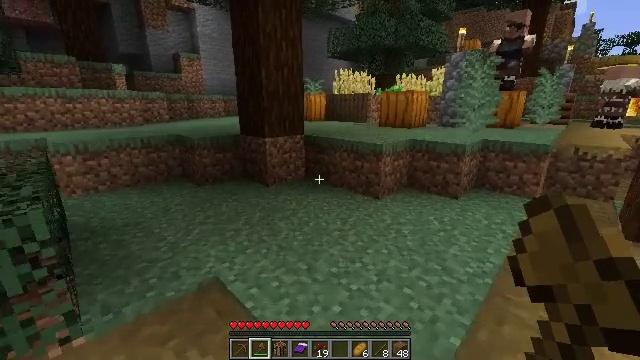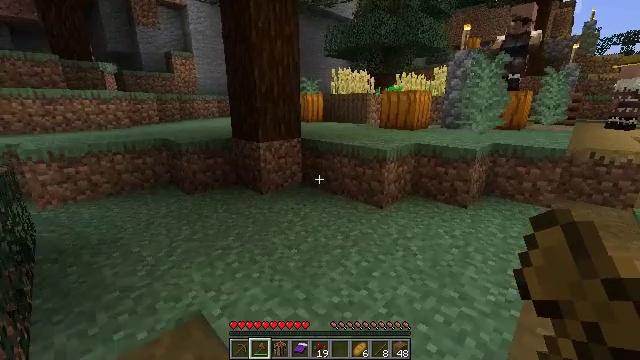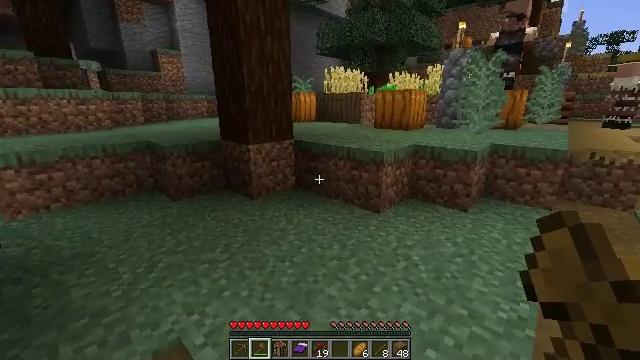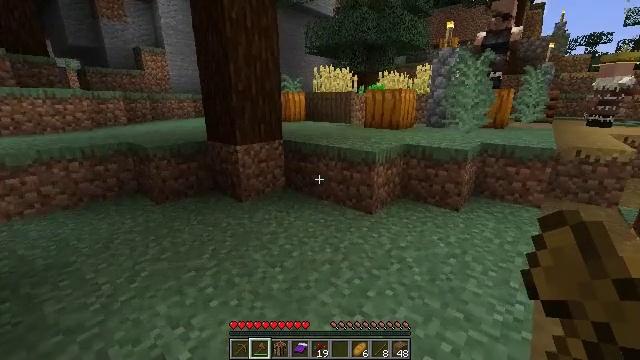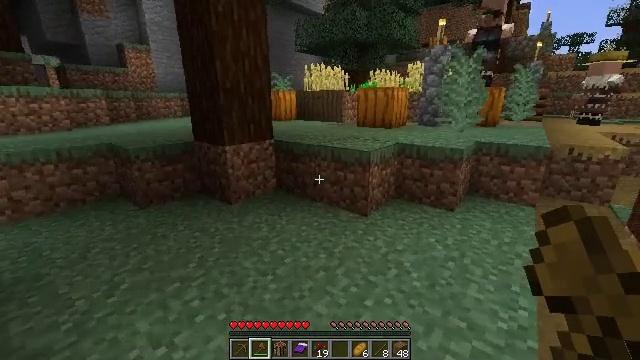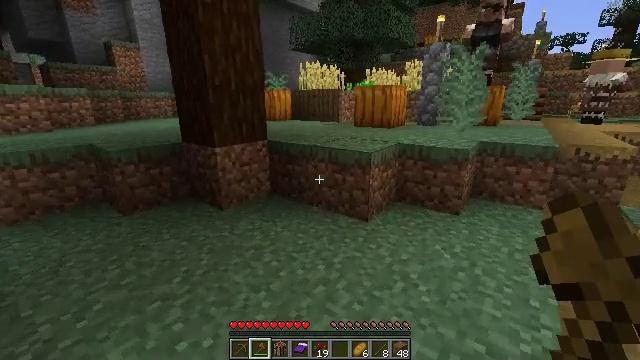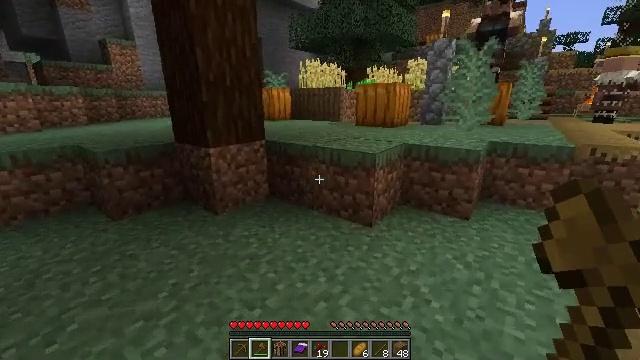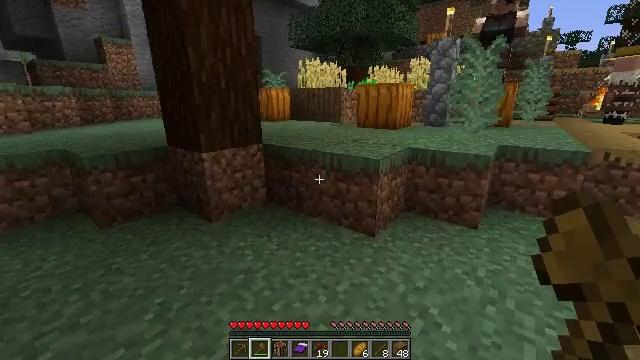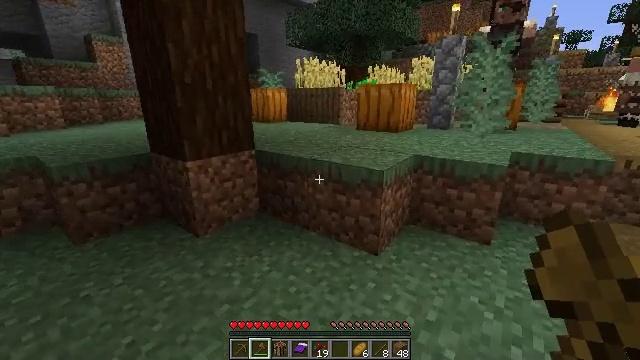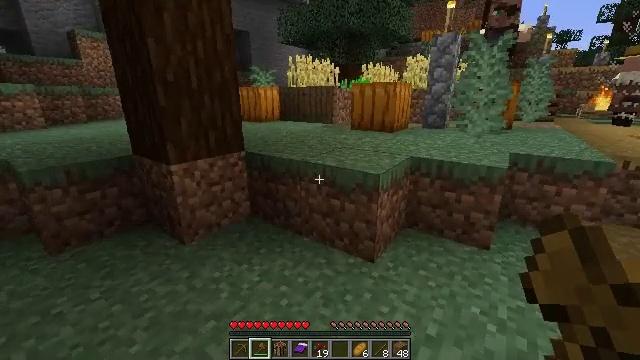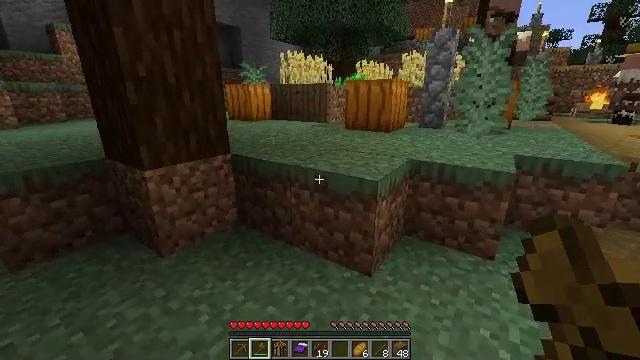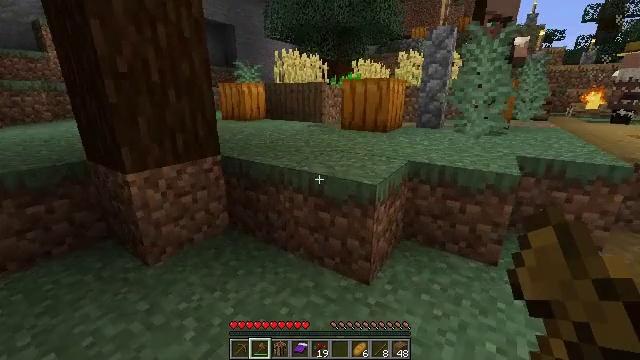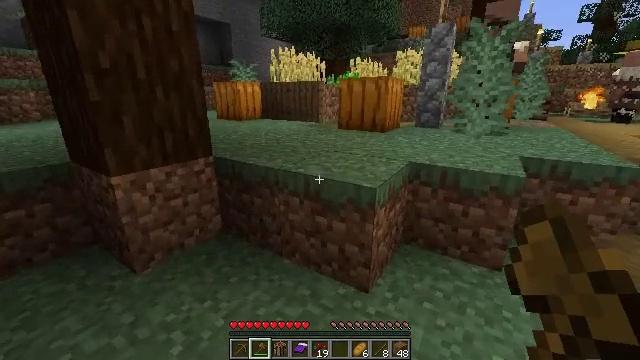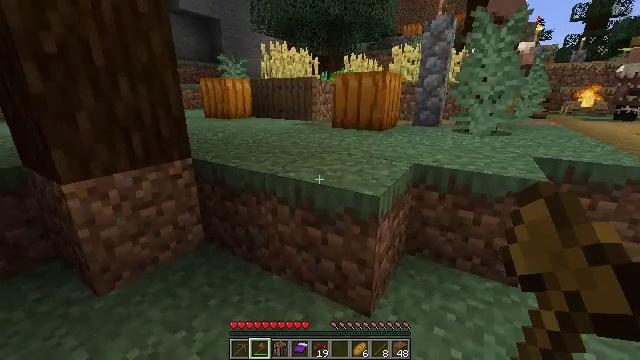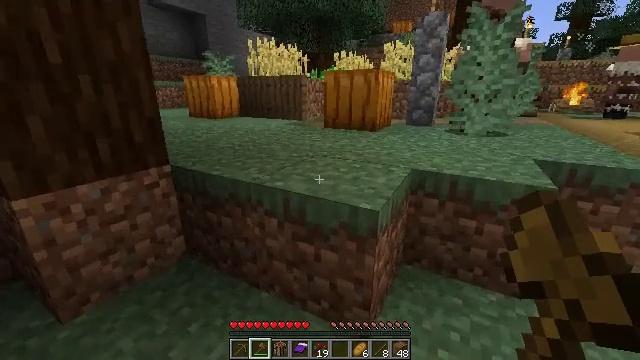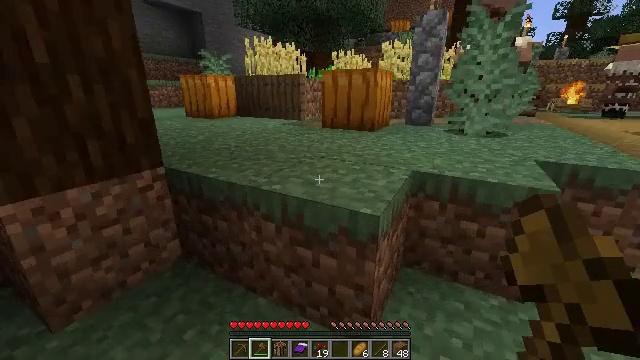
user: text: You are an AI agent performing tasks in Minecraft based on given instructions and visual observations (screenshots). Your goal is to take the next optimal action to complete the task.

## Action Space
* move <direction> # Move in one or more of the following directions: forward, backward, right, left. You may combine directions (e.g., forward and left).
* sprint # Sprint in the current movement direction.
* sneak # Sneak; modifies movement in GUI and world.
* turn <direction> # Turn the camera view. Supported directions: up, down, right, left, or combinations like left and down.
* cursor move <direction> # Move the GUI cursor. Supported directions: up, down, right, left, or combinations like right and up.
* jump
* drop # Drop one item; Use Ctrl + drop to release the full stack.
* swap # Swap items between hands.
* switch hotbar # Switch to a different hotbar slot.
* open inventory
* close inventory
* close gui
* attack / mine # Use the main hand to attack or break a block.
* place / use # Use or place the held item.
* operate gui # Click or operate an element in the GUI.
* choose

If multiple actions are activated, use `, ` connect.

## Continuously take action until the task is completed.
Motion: motion action
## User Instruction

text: Get wheat from the farmland.
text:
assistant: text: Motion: move forward
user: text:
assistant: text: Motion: move forward, turn right
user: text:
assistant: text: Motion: move forward, turn right
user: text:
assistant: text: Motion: move forward, turn right
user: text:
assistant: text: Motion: move forward, turn right
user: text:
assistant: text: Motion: move forward
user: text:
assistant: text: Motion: move forward
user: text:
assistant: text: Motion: move forward
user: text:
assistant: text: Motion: move forward, turn right
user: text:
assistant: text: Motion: move forward, turn right
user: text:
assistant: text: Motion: move forward
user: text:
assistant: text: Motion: move forward
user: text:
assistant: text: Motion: move forward, turn right
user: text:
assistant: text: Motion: move forward, turn right
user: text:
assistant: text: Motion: move forward
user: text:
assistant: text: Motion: move forward, jump
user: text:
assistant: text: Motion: move forward, jump
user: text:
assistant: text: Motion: move forward, jump
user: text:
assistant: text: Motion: move forward, jump
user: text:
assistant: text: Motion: move forward, jump
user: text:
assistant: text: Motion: move forward
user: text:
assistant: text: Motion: move forward
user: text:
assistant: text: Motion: move forward
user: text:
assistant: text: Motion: move forward
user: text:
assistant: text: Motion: move forward
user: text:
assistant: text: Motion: move forward
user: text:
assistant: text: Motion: move forward
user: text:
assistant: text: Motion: move forward
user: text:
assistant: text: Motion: move forward
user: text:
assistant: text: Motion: move forward